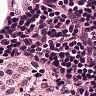
Metastatic tissue present: no